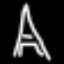
Label: The Eiffel Tower